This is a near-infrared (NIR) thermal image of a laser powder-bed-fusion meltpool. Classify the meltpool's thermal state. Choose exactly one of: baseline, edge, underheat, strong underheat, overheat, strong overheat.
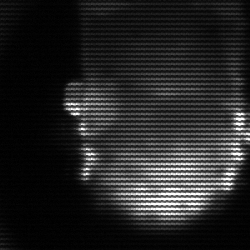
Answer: baseline